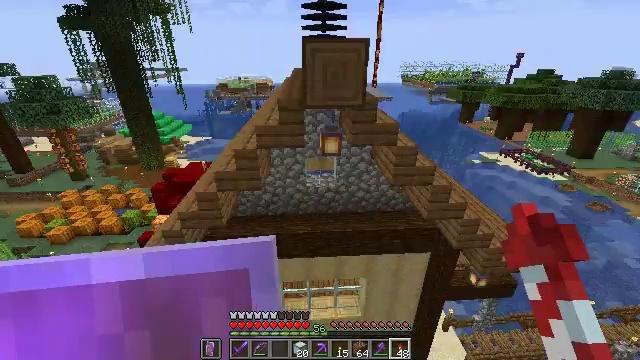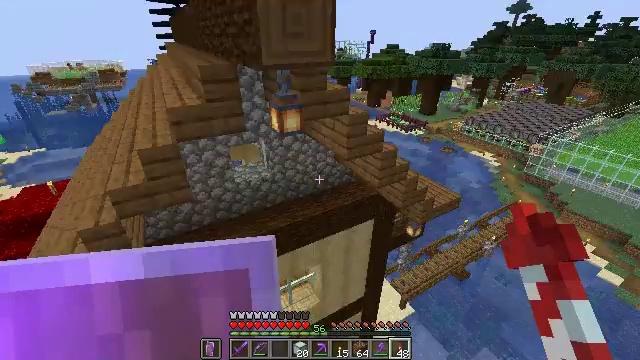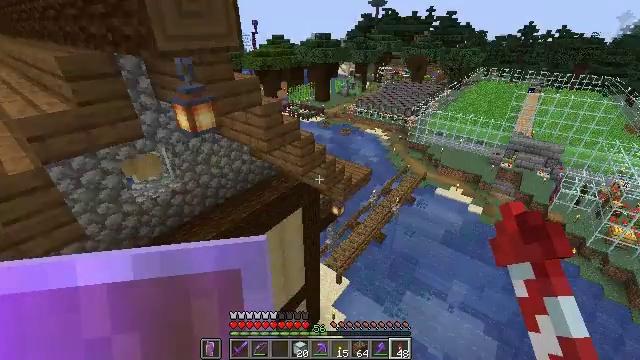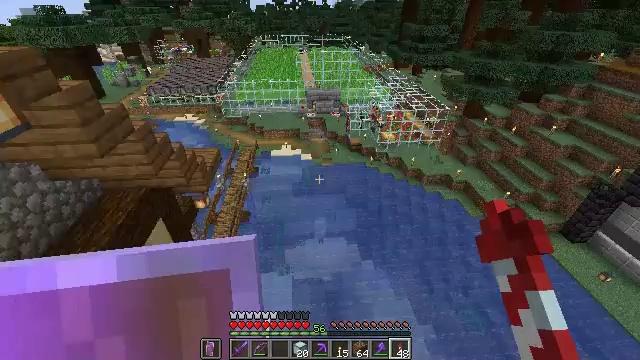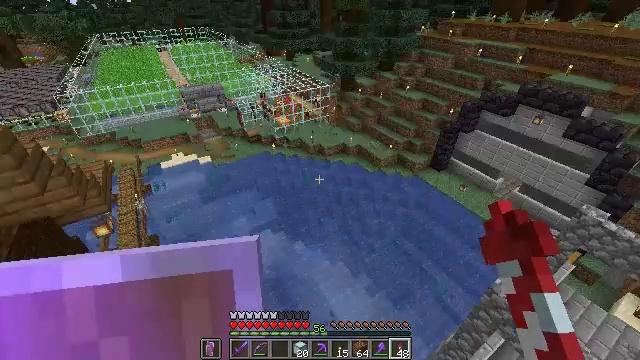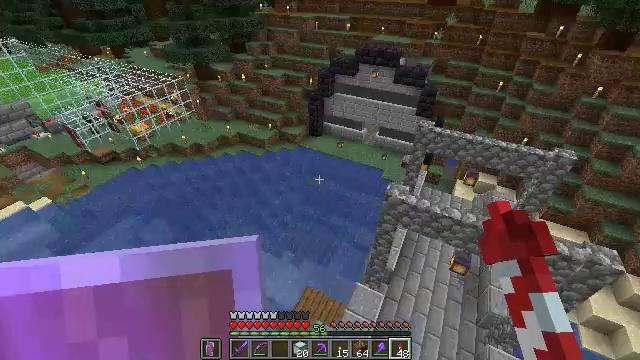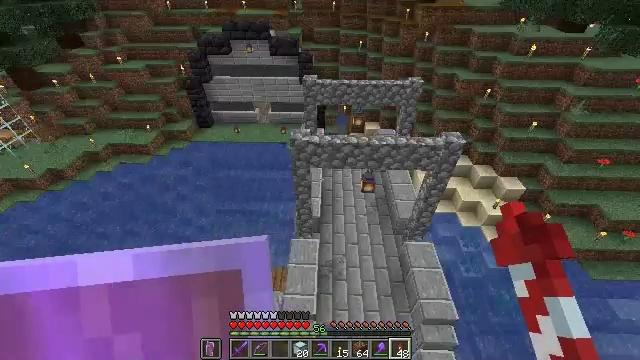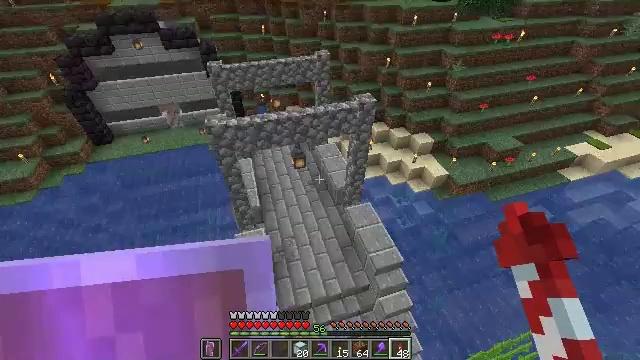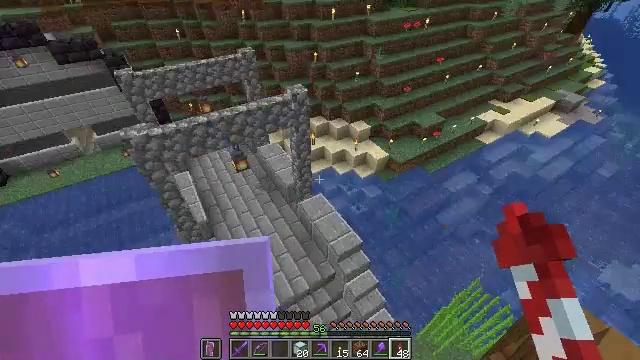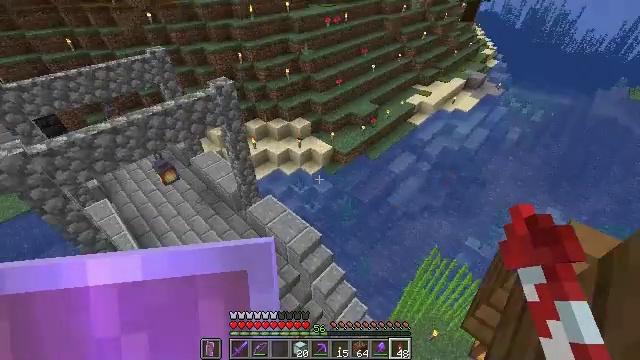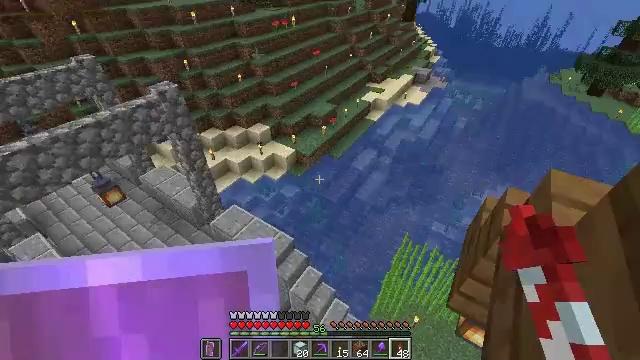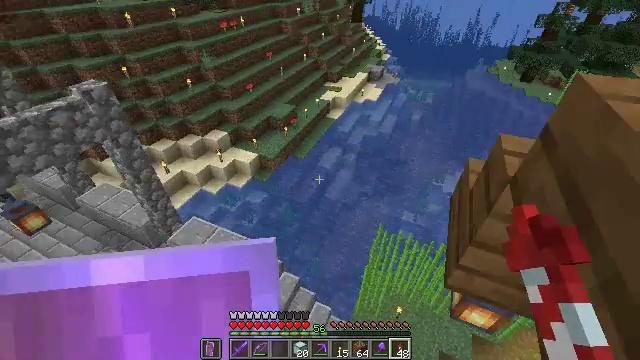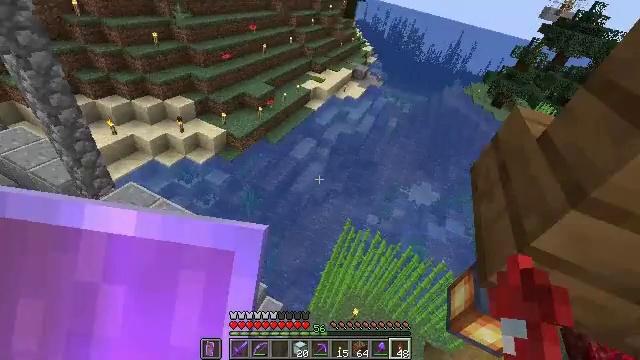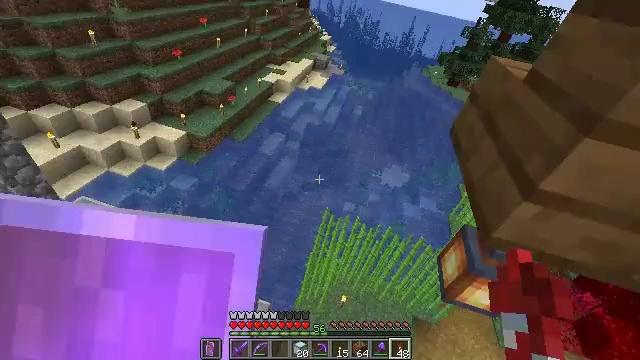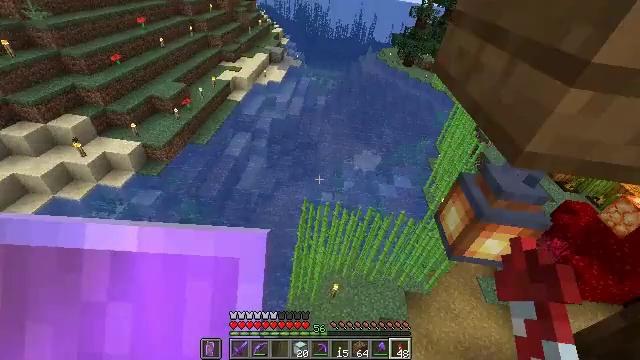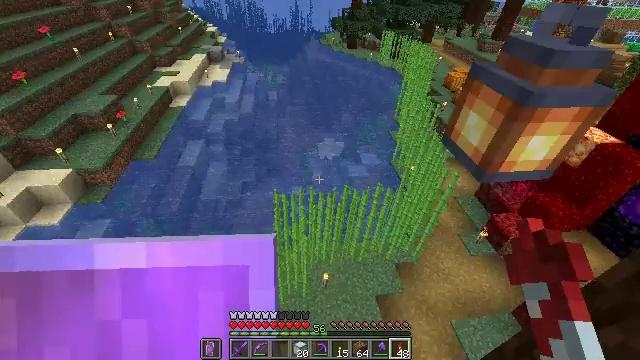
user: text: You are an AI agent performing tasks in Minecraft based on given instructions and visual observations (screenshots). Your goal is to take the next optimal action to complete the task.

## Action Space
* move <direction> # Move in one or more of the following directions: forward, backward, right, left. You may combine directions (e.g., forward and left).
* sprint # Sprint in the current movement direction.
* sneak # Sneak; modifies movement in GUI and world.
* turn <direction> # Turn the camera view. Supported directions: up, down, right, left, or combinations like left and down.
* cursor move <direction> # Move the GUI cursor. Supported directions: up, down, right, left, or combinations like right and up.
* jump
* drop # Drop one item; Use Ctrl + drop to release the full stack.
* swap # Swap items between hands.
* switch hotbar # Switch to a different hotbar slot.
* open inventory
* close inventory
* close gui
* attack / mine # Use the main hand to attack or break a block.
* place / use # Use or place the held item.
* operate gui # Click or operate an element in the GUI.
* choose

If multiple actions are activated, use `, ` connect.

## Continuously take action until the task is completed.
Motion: motion action
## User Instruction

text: Gather cactus by attacking it.
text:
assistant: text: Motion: turn right and down
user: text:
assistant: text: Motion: turn right and down
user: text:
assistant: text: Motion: turn right and down
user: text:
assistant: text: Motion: turn right and down
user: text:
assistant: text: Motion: turn right and down
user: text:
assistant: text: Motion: turn right and down
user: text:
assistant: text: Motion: turn right and down
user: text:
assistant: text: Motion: turn right
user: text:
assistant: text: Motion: turn right and up
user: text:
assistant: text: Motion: turn right and up
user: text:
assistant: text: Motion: turn right and up
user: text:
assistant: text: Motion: turn right
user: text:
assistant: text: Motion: turn right
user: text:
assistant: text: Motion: turn right
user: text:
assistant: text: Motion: turn right
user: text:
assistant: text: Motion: turn right and down
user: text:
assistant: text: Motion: turn right and down
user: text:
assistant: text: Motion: turn right
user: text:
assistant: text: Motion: turn right
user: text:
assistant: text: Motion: turn right and up
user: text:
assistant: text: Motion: turn right and up
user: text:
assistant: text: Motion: turn right and up
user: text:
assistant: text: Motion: turn right and up
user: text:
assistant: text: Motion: turn right and up
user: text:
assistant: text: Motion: turn right and up
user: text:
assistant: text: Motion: turn right and up
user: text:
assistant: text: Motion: turn right and up
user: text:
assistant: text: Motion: turn right and up
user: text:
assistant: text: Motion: turn right
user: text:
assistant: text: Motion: turn right